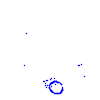
Particle: proton